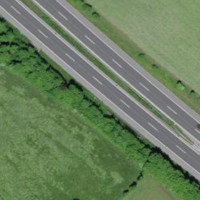
EUNIS habitat code: 57
Species observed at this site:
Milvus milvus